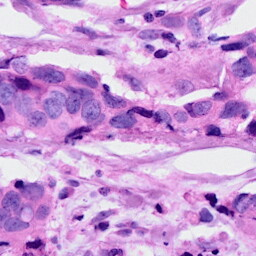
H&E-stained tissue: Breast